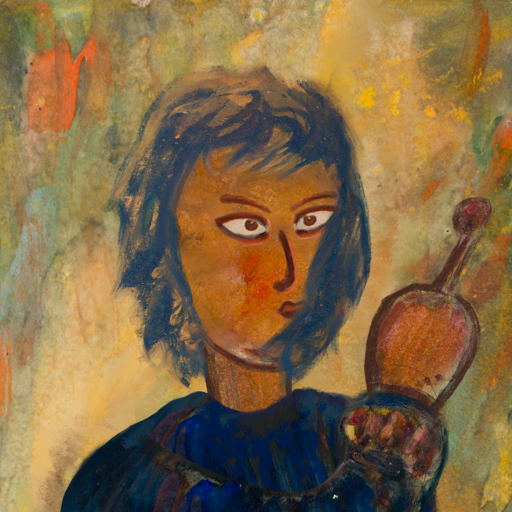
Background: Comrade, Head And Neck Side: Pipe, Face Side: Roy_Bahadur, Bust: Pipe, Hair Side: In_The_Sun, Head Accessory: Blank, Second Necklace: Blank, Necklace: Blank, Baby: Blank